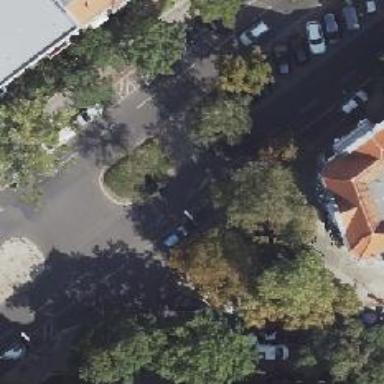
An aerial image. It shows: Footway located on traffic island.